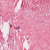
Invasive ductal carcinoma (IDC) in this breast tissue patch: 0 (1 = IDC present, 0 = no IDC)